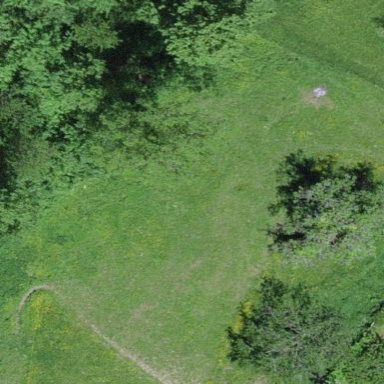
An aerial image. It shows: Beautiful meadow.